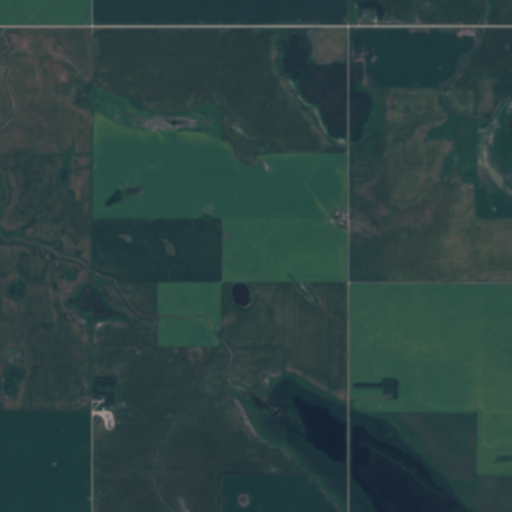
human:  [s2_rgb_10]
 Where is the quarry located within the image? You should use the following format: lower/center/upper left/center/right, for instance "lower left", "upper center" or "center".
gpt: The quarry is located in the center right of the image.
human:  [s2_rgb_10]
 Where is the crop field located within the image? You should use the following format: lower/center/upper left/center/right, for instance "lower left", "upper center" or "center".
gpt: There is no crop field in the image.